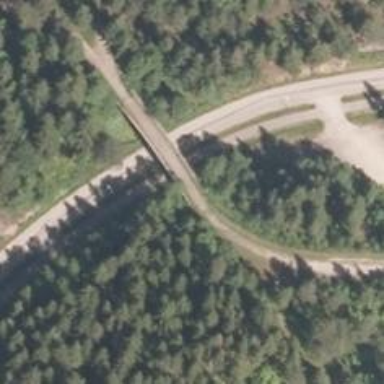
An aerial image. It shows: Advanced nordic track bridge suitable for classic and skating styles.